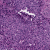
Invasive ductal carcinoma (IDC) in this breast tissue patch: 1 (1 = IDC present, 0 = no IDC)